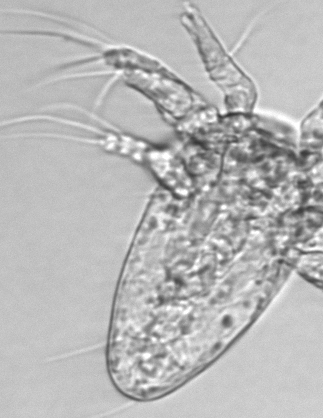
Label: Copepod_nauplii